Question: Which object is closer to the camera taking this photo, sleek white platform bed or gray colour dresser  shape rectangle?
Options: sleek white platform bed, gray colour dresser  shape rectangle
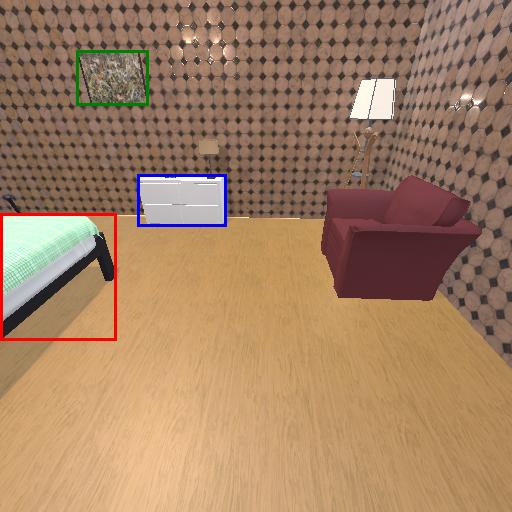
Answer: sleek white platform bed